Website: slack
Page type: payment
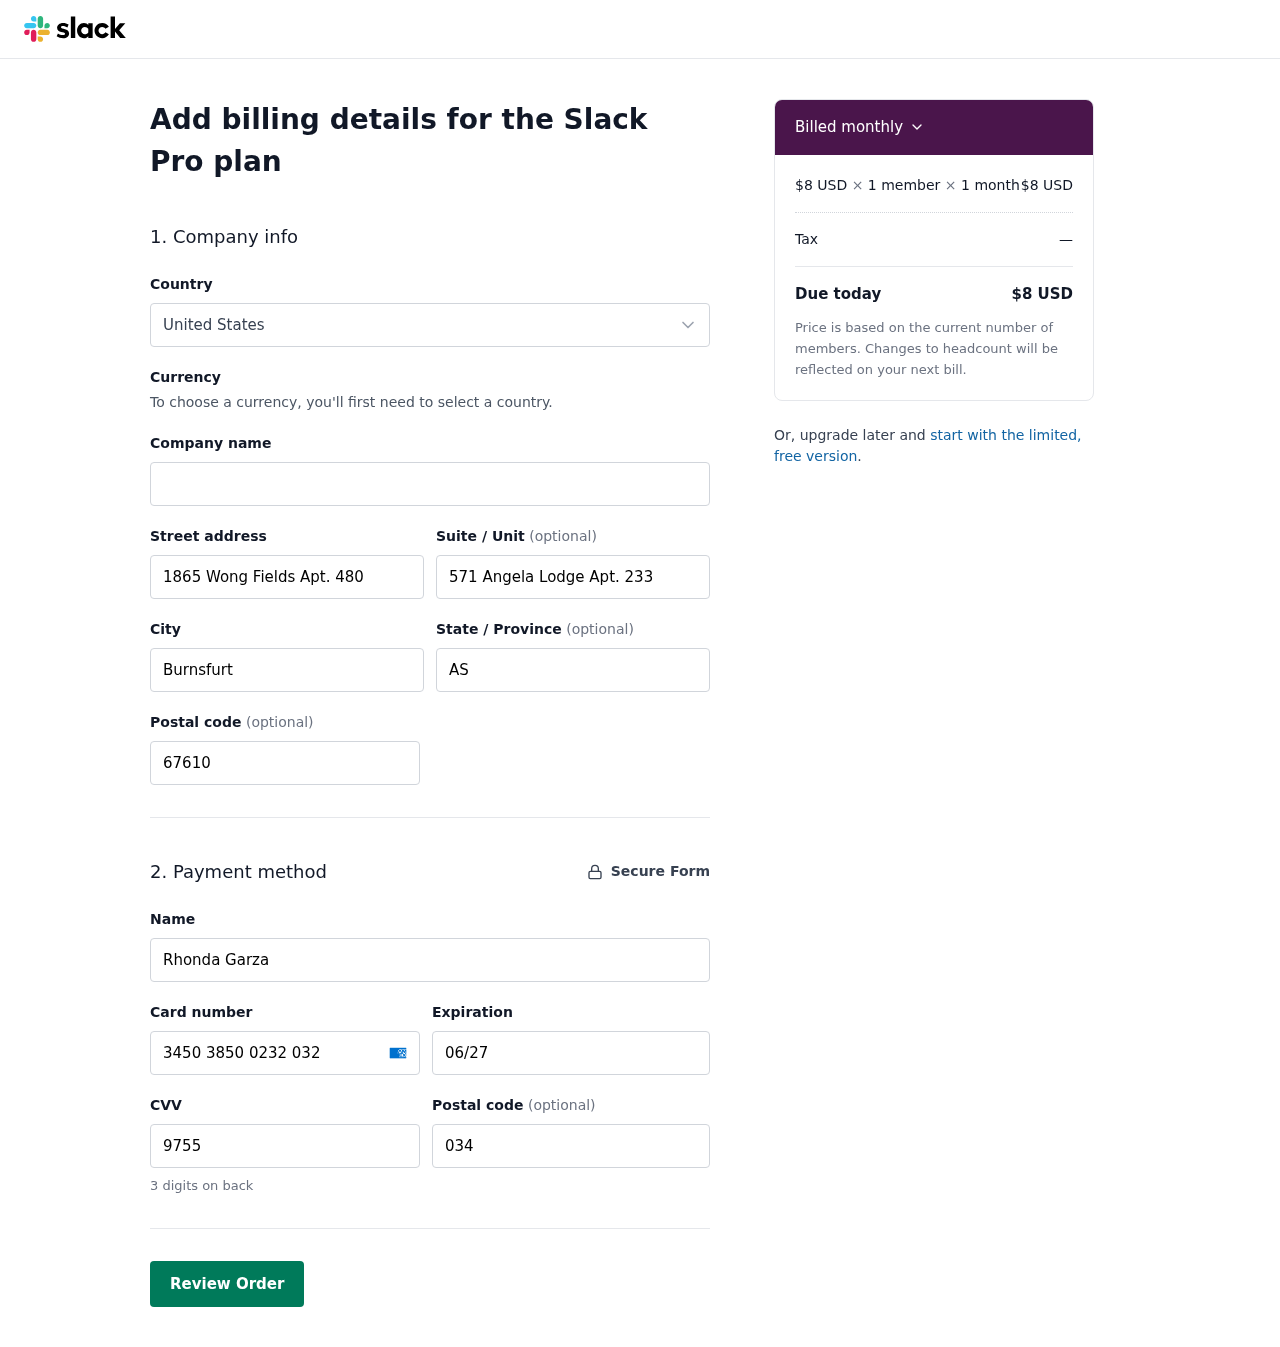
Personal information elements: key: PII_COUNTRY
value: United States
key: PII_STREET
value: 1865 Wong Fields Apt. 480
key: PII_STREET2
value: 571 Angela Lodge Apt. 233
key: PII_CITY
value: Burnsfurt
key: PII_STATE
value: AS
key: PII_POSTCODE
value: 67610
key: PII_FULLNAME
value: Rhonda Garza
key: PII_CARD_NUMBER
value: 3450 3850 0232 032
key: PII_CARD_EXPIRY
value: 06/27
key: PII_CARD_CVV
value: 9755
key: PII_POSTCODE2
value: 03404
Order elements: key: ORDER_PRICE_PER_MEMBER
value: $8 USD
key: ORDER_NUM_MEMBERS
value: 1 member
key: ORDER_NUM_MONTHS
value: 1 month
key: ORDER_SUBTOTAL
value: $8 USD
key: ORDER_TAX
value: —
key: ORDER_TOTAL
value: $8 USD